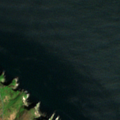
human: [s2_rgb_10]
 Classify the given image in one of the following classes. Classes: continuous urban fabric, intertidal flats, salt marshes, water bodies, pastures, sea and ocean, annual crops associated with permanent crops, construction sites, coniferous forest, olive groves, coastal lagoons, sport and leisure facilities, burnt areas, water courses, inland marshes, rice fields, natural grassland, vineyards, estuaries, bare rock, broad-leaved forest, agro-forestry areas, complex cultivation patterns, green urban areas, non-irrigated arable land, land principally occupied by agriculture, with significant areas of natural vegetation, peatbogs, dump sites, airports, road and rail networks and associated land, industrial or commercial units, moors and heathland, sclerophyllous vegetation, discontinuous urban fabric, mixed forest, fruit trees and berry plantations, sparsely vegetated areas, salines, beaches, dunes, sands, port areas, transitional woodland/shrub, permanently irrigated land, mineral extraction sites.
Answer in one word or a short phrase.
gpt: moors and heathland, sea and ocean